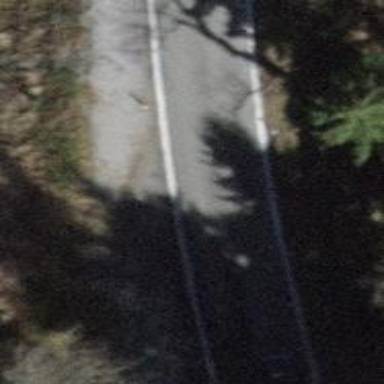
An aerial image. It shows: Tertiary road on bridge with asphalt surface.